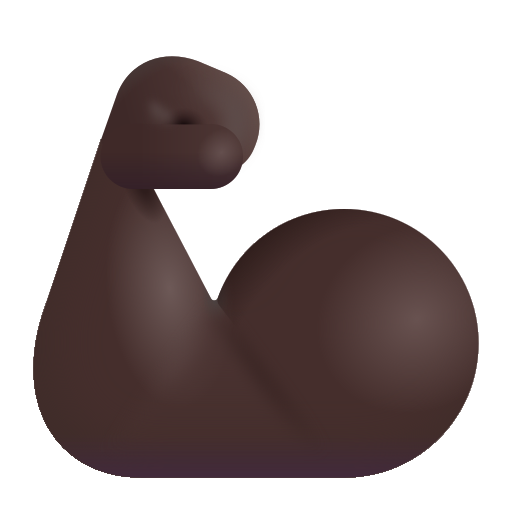
flexed biceps color dark